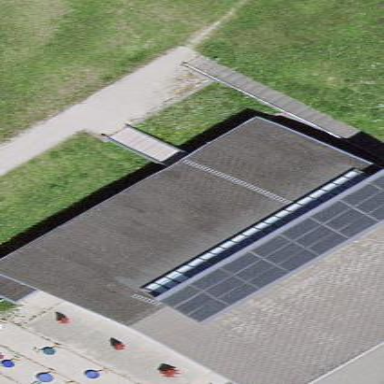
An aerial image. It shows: Shed with gabled roof.